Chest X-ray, PA view. Patient: 49 years old, sex F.
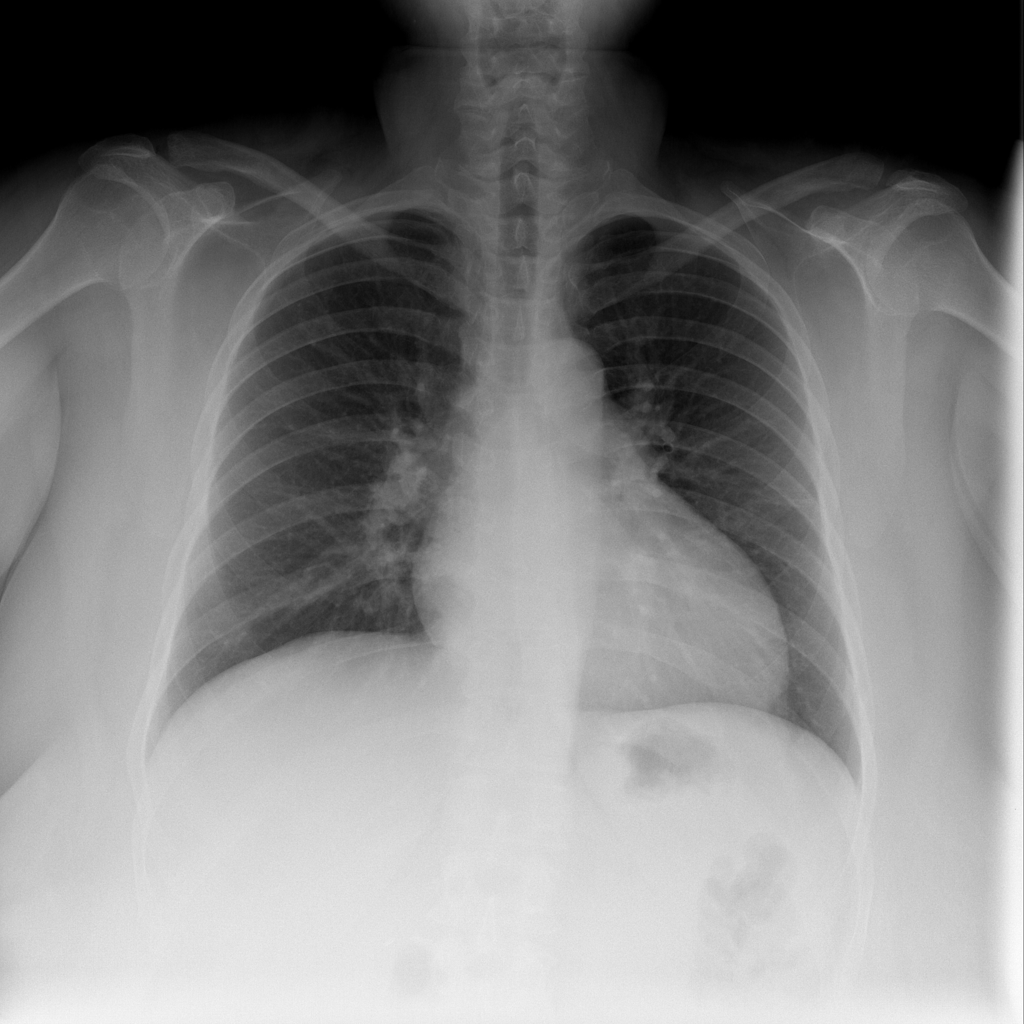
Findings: No Finding